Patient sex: F
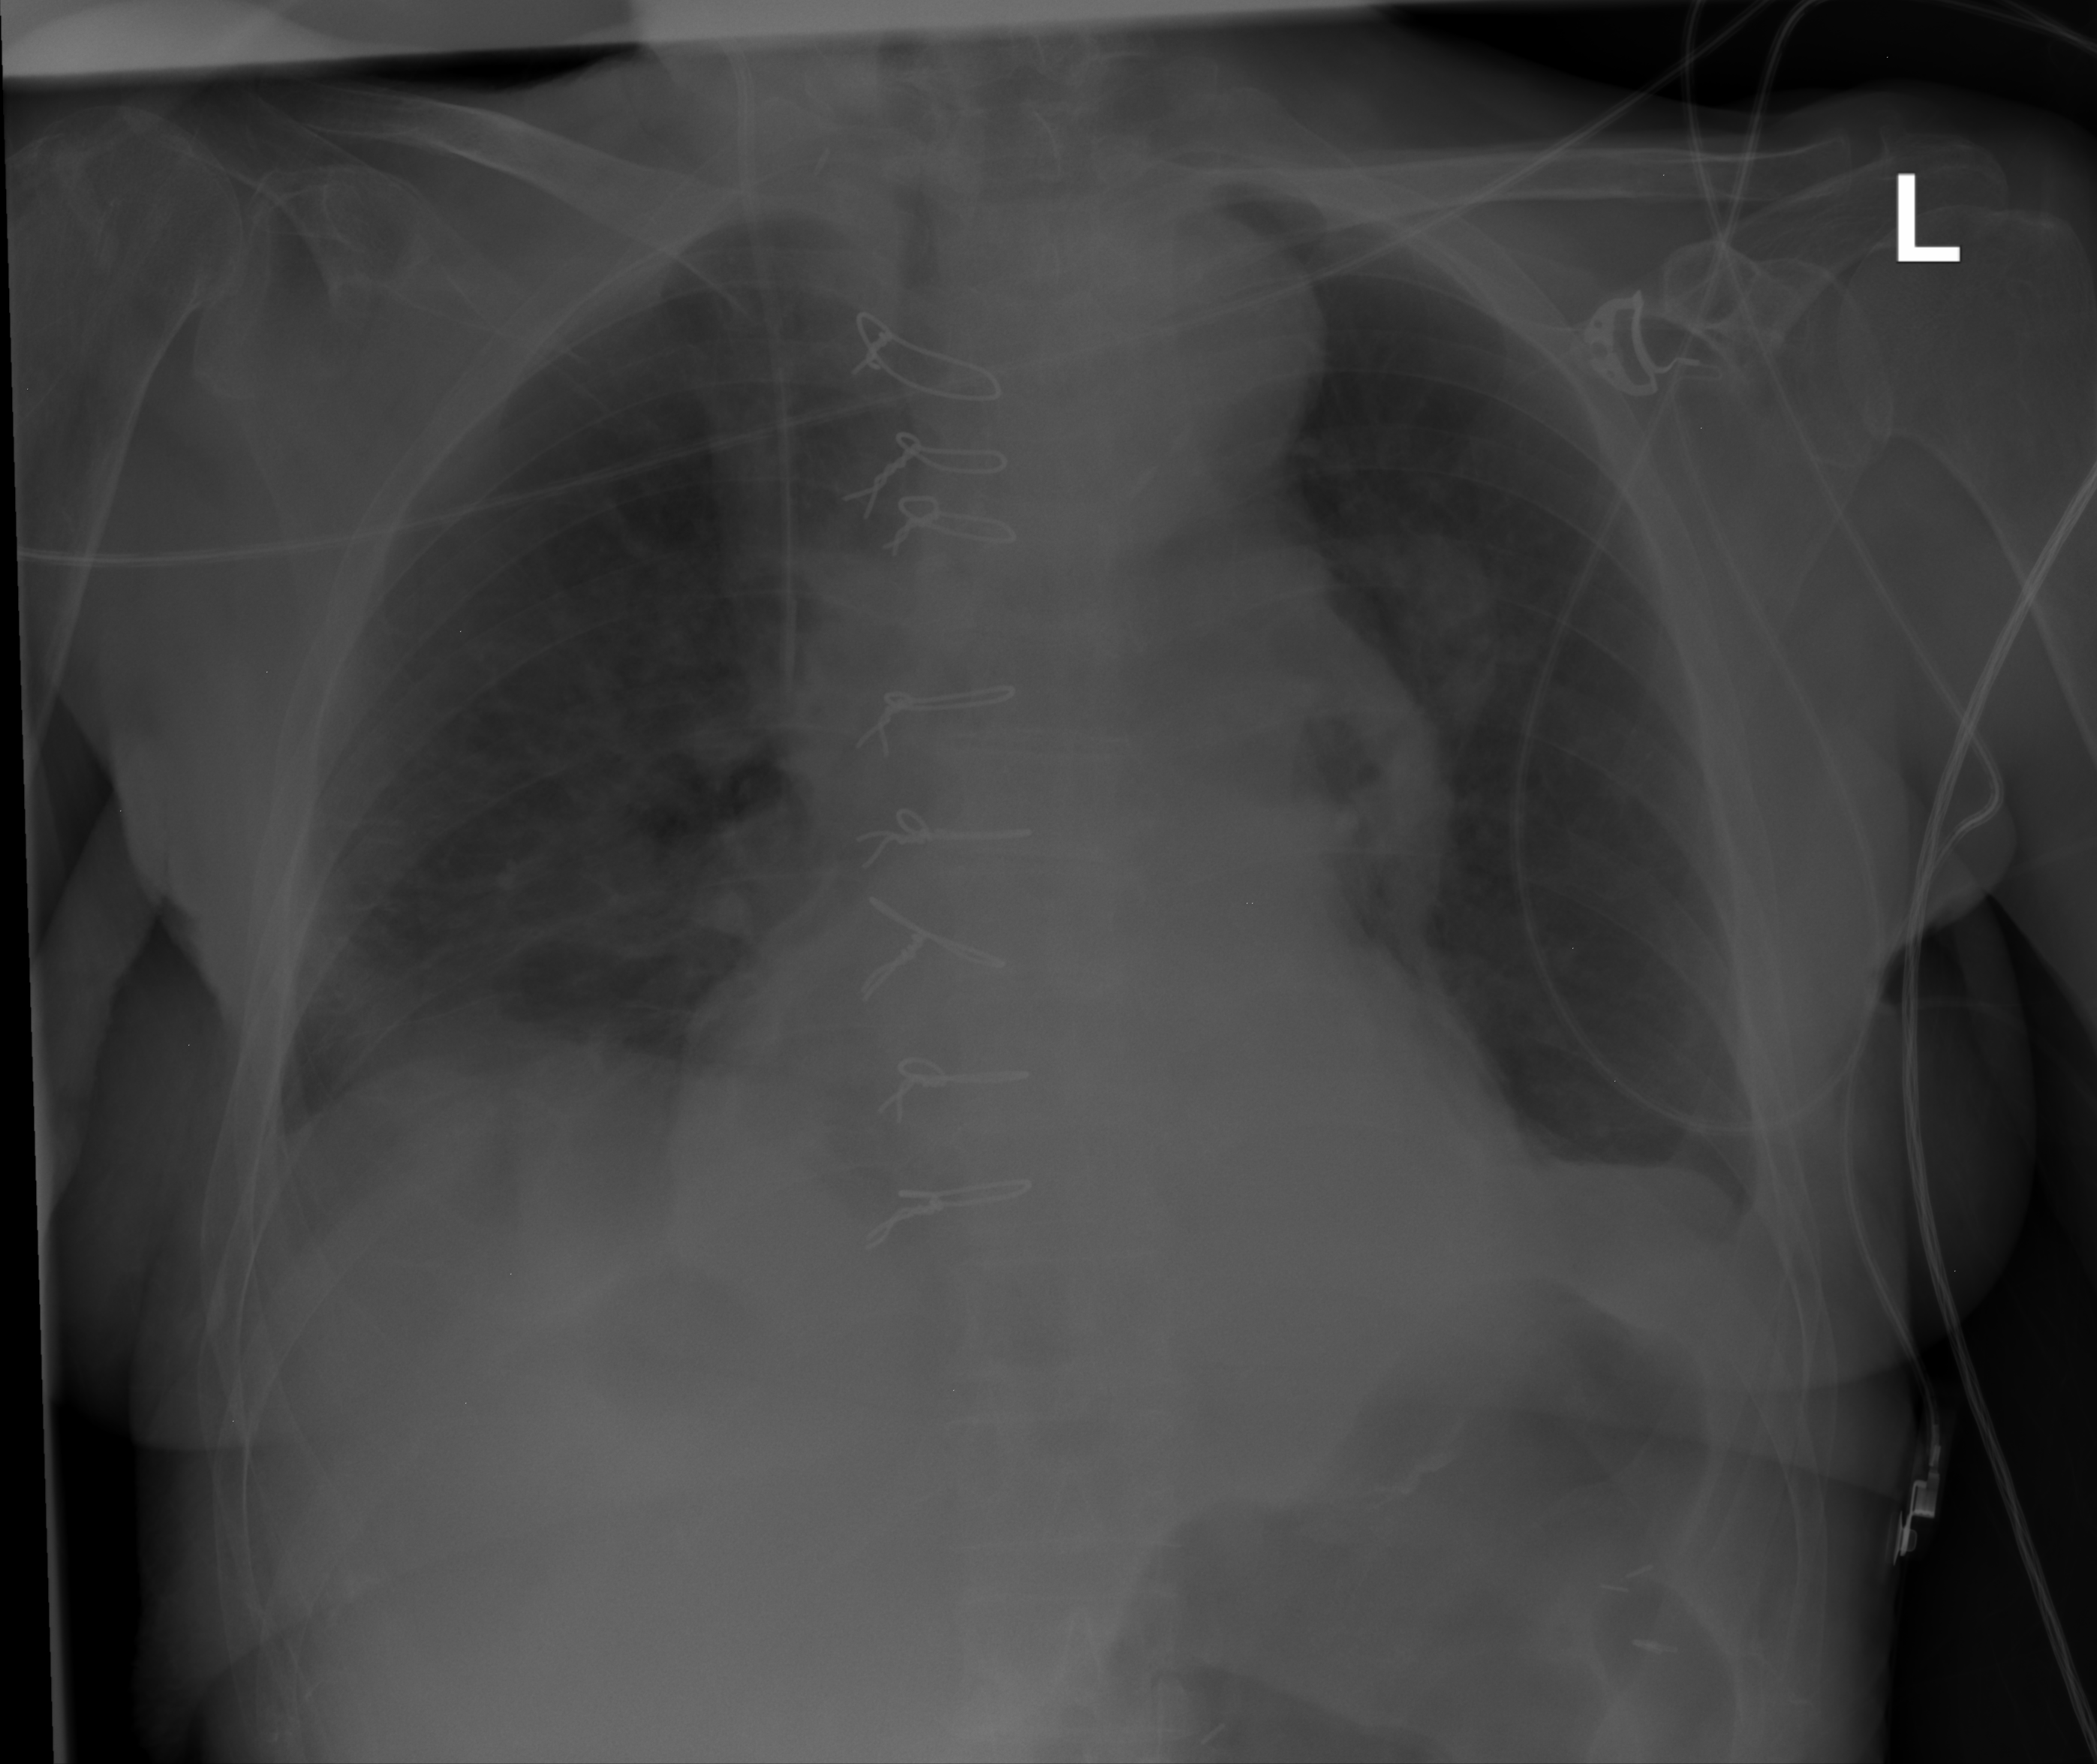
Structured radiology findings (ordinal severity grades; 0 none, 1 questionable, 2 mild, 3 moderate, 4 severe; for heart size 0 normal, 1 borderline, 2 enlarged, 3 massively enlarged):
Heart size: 2
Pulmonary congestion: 0
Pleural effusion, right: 0
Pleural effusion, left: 2
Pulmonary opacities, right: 0
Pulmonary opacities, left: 0
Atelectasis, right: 2
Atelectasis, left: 2